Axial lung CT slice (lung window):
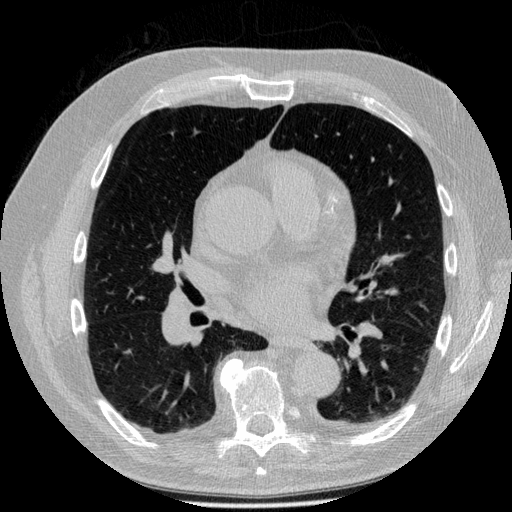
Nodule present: no